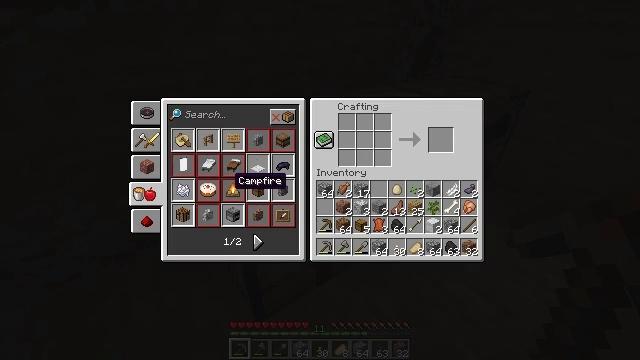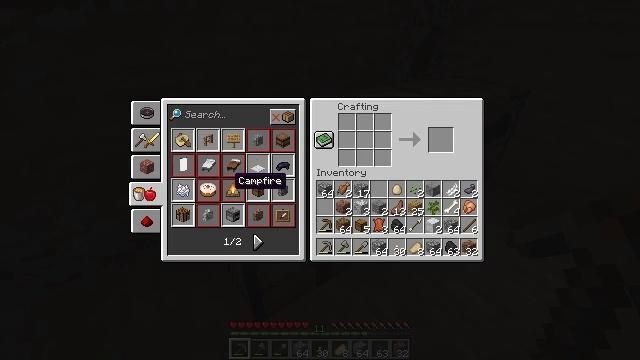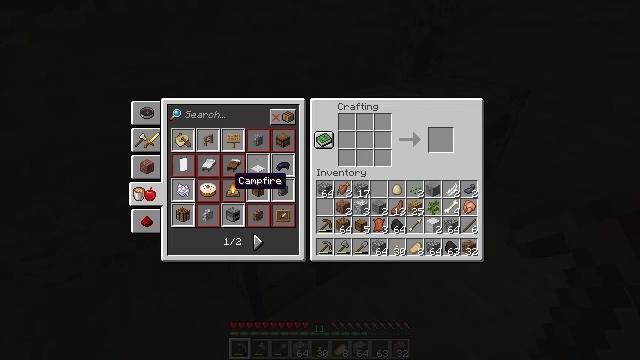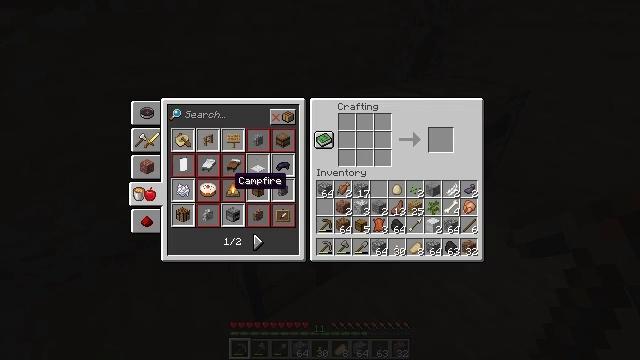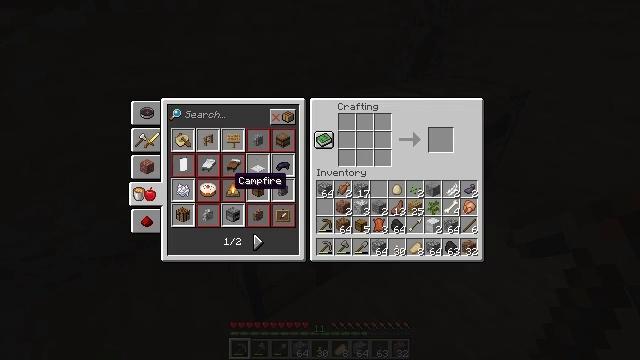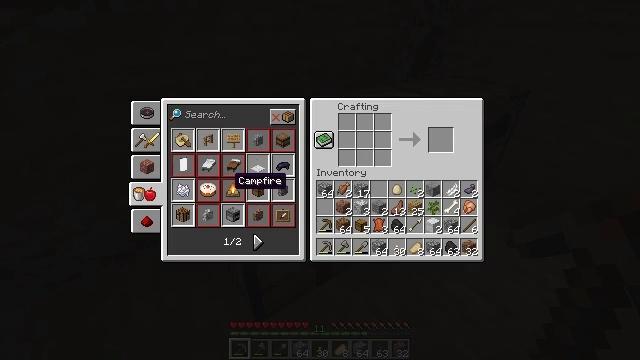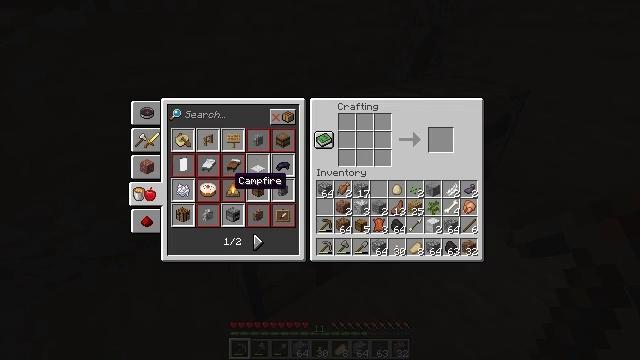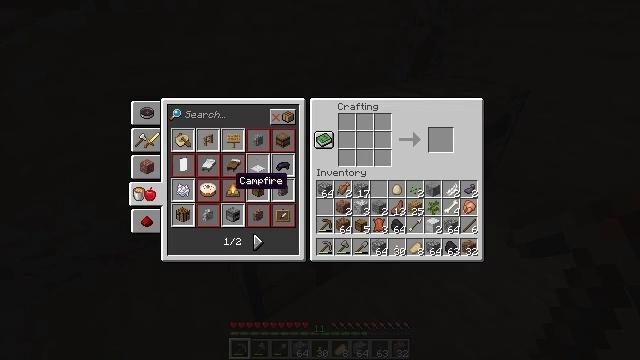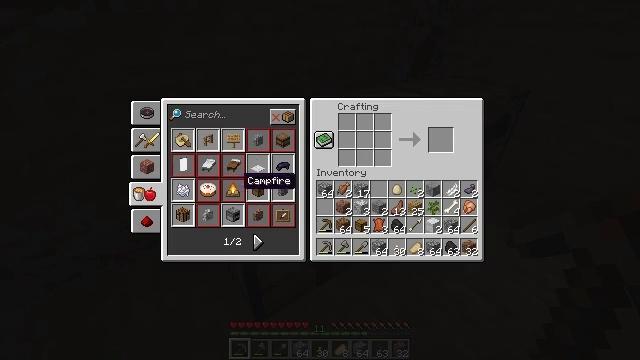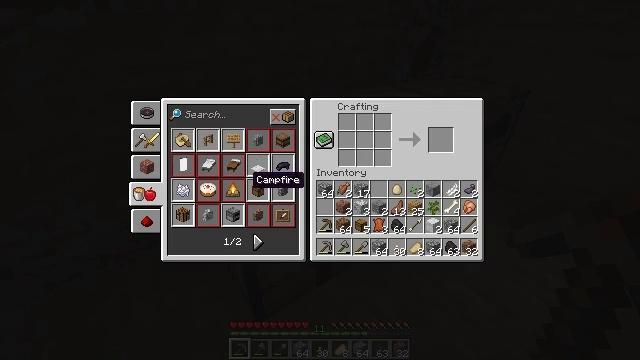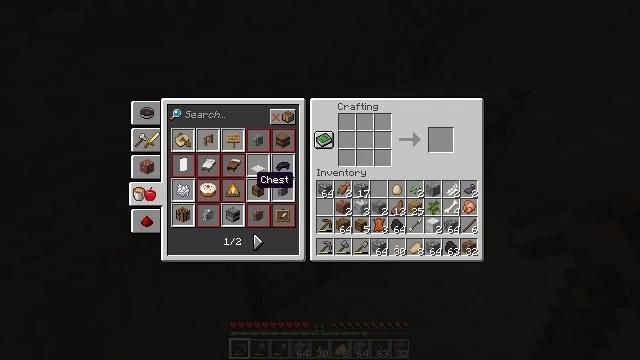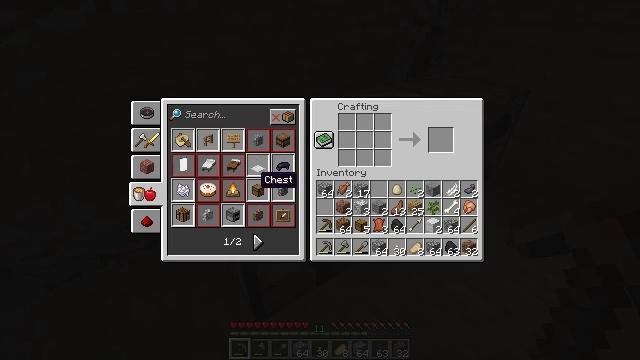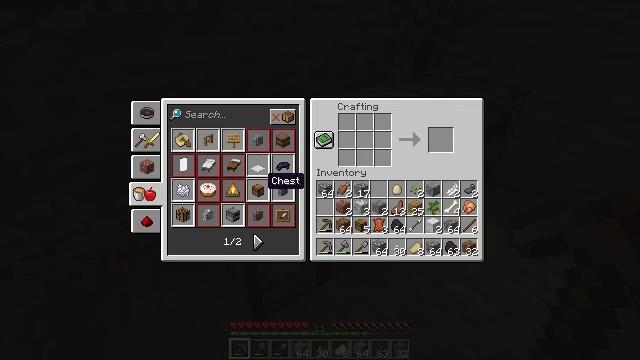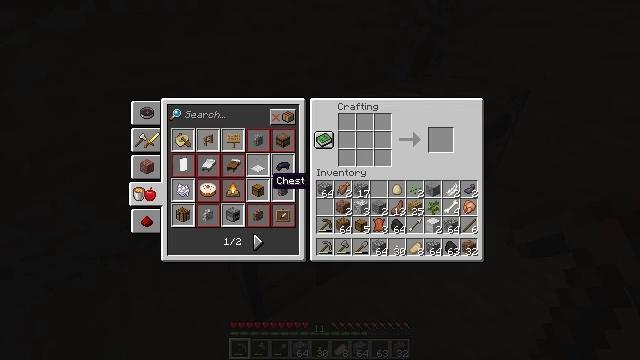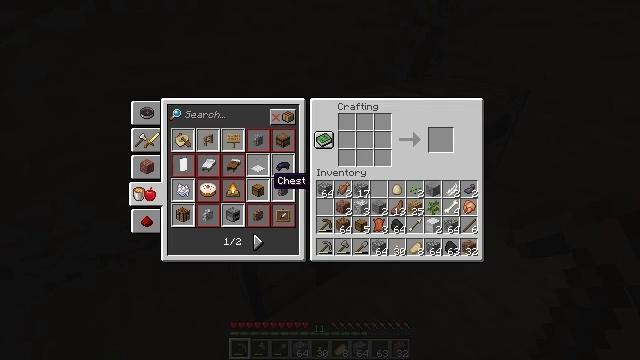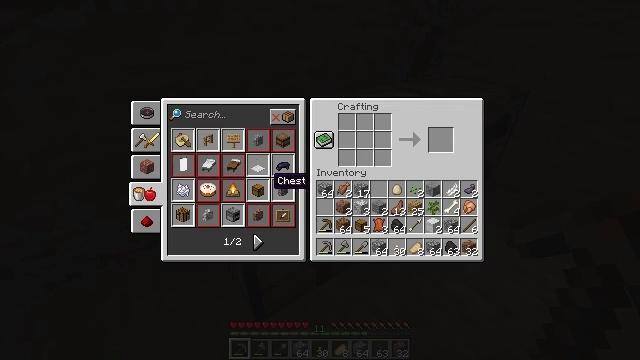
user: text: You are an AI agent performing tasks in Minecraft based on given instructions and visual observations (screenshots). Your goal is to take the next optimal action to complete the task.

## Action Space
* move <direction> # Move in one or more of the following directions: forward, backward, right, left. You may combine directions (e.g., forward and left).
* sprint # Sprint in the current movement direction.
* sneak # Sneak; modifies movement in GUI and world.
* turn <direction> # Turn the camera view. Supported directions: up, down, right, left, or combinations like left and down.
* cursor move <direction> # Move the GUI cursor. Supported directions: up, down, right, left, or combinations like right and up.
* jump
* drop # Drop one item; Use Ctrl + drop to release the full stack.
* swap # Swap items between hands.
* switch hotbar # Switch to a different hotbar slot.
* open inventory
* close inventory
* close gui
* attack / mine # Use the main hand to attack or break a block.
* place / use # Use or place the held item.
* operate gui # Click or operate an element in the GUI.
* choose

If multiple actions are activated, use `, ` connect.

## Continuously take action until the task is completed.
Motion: motion action
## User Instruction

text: Combine wool in the crafting grid to craft a white carpet.
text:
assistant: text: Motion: no_op
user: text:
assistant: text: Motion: no_op
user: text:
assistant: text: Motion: no_op
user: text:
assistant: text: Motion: no_op
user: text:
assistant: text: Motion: no_op
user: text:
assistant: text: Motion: no_op
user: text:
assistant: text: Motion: no_op
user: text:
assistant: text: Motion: cursor move right
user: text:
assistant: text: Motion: cursor move right
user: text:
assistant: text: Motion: no_op
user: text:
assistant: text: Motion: no_op
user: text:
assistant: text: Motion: no_op
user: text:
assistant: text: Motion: no_op
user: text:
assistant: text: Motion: no_op
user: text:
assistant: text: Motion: no_op
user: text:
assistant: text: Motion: no_op
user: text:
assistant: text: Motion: no_op
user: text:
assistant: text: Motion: no_op
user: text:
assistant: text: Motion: no_op
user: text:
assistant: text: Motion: no_op
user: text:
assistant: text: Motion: no_op
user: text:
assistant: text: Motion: no_op
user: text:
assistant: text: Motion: no_op
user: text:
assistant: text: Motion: cursor move right
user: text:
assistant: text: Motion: cursor move right
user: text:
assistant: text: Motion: no_op
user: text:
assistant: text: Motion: no_op
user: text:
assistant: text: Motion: no_op
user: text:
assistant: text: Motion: no_op
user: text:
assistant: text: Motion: no_op